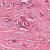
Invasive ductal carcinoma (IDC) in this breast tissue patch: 1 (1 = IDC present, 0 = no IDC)